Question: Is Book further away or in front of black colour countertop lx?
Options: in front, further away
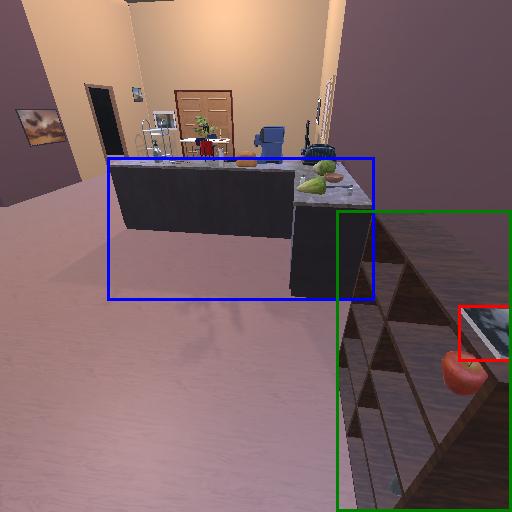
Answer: in front